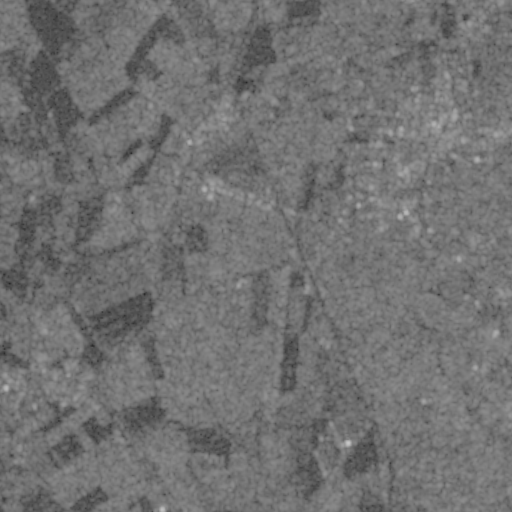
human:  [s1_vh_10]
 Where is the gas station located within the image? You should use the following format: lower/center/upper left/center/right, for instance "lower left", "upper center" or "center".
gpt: The gas station is located in the upper right of the image.
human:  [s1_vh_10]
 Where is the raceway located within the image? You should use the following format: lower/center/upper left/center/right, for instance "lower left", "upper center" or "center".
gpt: The raceway is located in the center of the image.
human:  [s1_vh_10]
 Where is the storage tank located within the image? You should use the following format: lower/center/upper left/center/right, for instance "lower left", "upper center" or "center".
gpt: The storage tank is located in the upper right of the image.
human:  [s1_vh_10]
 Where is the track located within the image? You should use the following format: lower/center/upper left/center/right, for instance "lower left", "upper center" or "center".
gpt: There is no track in the image.

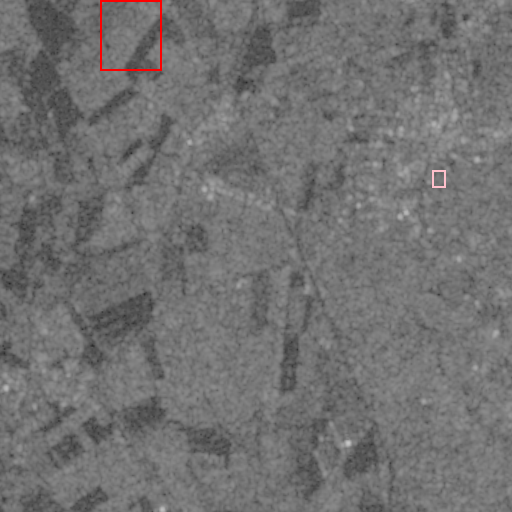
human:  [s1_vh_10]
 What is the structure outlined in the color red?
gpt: The structure outlined in red is a crop field.
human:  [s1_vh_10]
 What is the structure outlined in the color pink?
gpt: The structure outlined in pink is a park.
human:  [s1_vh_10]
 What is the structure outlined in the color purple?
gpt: There is no purple outline.